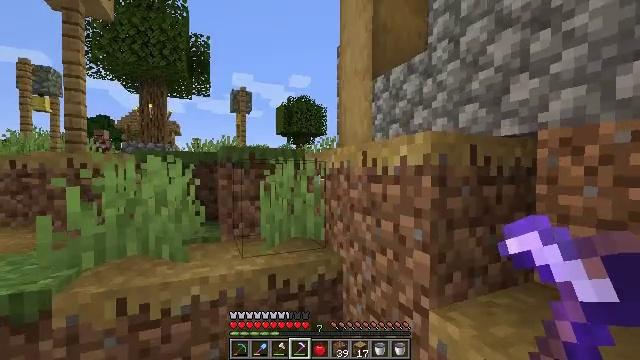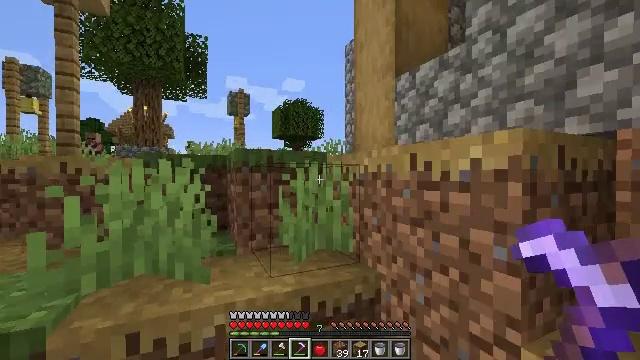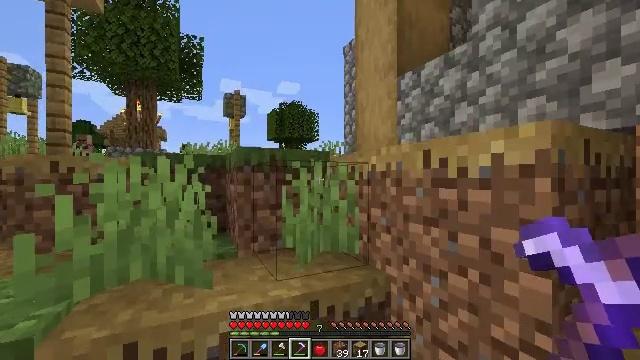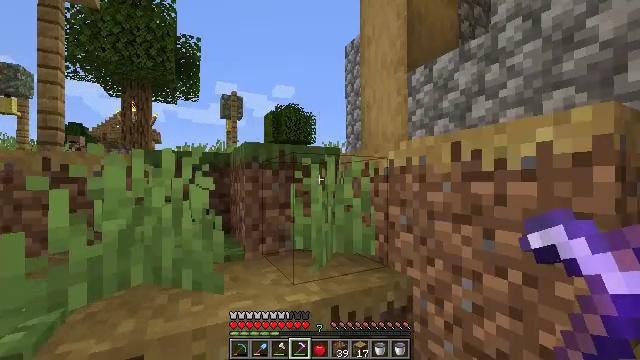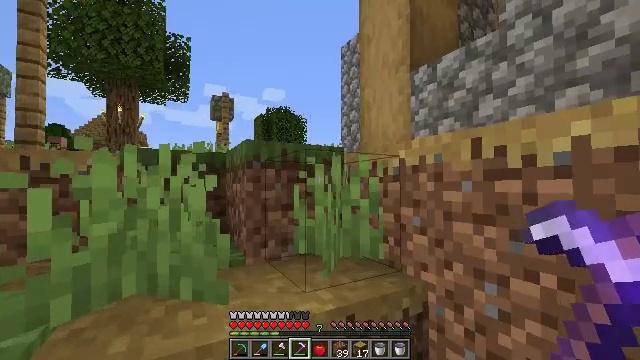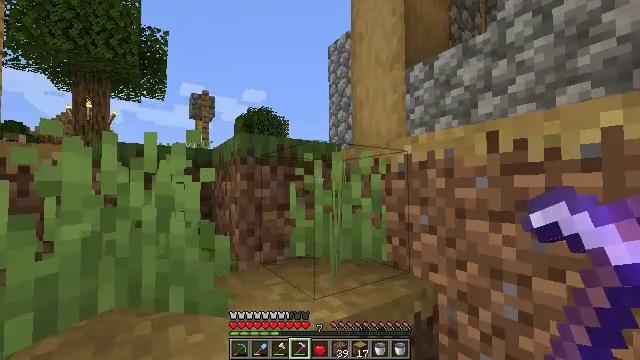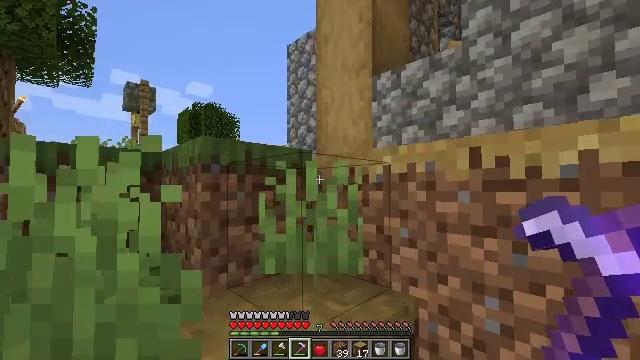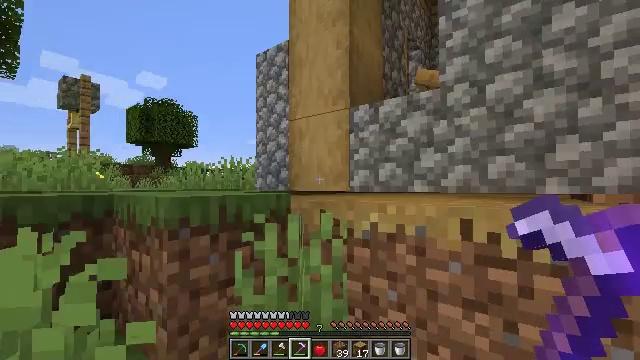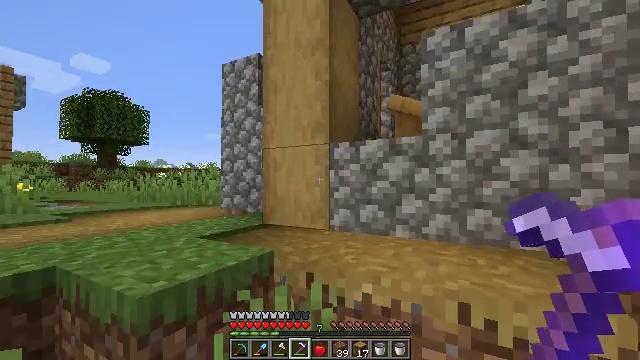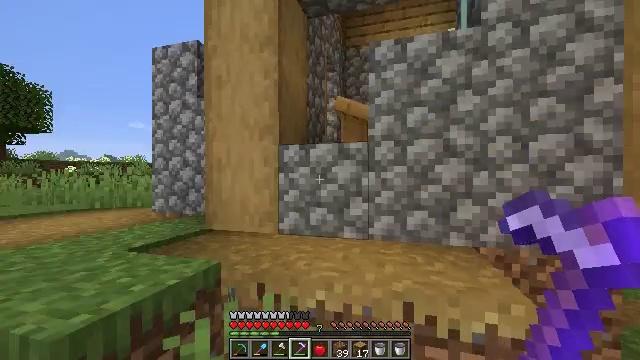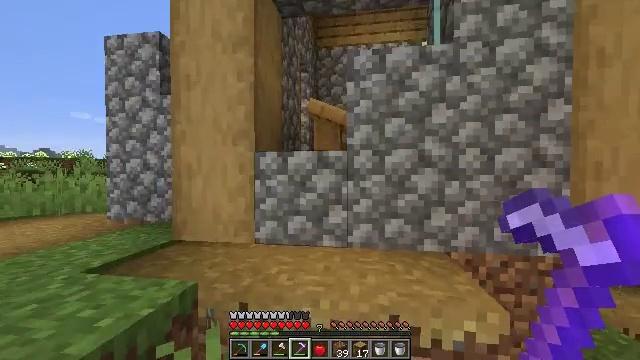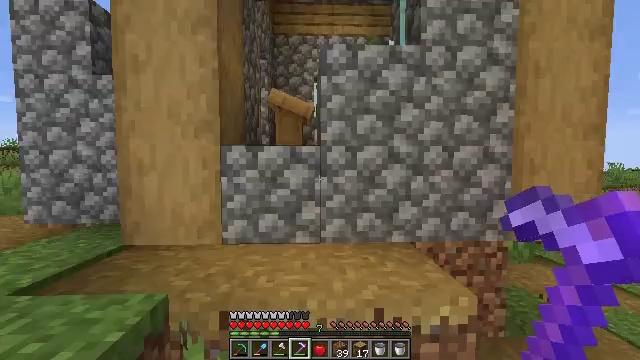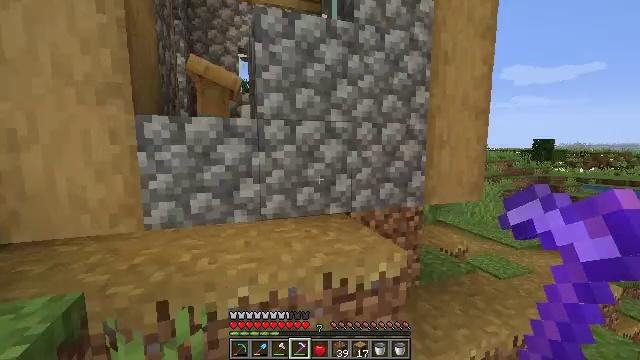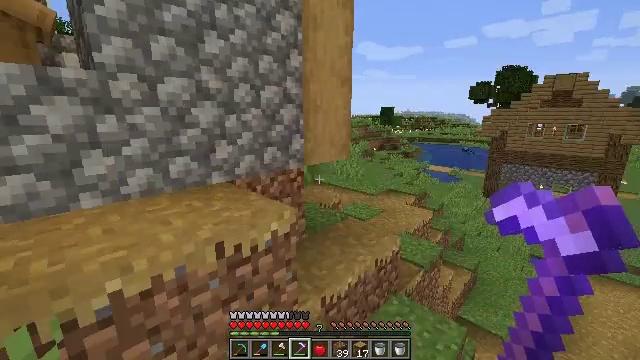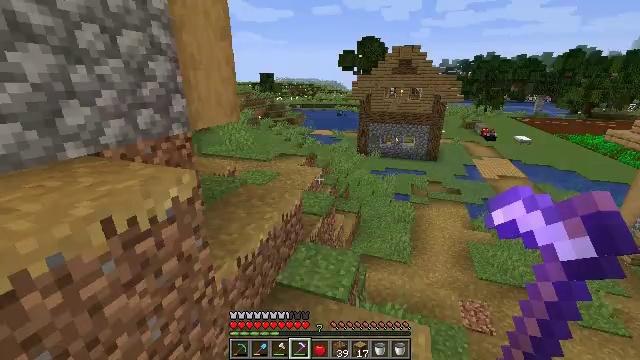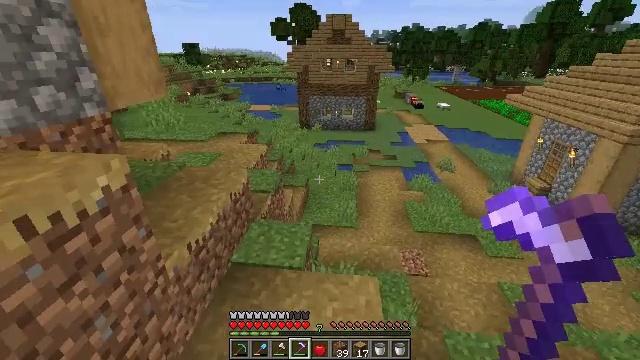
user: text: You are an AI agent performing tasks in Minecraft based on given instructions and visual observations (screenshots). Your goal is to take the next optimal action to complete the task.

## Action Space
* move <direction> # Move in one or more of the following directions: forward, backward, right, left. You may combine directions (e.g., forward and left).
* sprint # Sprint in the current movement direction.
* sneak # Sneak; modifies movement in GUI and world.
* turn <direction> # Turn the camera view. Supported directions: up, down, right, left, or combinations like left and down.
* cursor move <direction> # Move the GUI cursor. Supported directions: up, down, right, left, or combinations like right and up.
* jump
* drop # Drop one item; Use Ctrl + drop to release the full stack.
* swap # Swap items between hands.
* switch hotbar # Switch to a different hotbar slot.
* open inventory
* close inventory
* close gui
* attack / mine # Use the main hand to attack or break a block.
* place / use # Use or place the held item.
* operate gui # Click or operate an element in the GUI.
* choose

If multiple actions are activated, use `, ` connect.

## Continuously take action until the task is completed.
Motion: motion action
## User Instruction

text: Cut down the sugar cane stalks.
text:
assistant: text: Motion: move forward and move left, turn right
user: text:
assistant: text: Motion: move forward and move left, turn right
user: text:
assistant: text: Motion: move forward and move left, turn right
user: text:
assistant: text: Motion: move forward and move left, turn right
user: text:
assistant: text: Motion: move forward and move left, turn right
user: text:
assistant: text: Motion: move forward and move left, turn right, jump
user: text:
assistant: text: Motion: move forward and move left, turn right, jump
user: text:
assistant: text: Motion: move forward and move left, turn right, jump
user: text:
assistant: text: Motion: move forward and move left, turn right and down, jump
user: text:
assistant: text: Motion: move forward and move left, turn right, jump
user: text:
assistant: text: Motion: move forward and move left, turn right and down, jump
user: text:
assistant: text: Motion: move forward, turn right and down, jump
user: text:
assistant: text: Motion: turn right and down
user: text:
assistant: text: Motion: turn right and down
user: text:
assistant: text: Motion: turn right and down
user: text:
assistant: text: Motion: turn right and down
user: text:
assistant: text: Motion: move forward and move right
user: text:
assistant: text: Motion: move forward and move right
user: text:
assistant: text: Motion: move forward and move right
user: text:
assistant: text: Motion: move forward and move right
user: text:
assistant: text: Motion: move forward and move right
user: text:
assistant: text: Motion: move forward and move right
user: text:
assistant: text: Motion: move forward and move right, turn up
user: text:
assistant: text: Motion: move forward, turn left and up
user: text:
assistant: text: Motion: move forward and move left, turn left and up
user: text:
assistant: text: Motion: move left, turn left and up
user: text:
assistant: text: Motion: move left, turn left and up
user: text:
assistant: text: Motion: move forward and move left, turn left
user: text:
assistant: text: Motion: move forward and move left
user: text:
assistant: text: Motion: move forward and move left